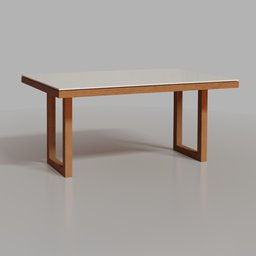
Label: furniture